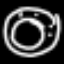
Label: donut